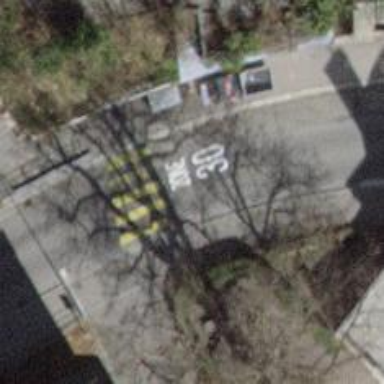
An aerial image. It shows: Zebra crossing on the road.